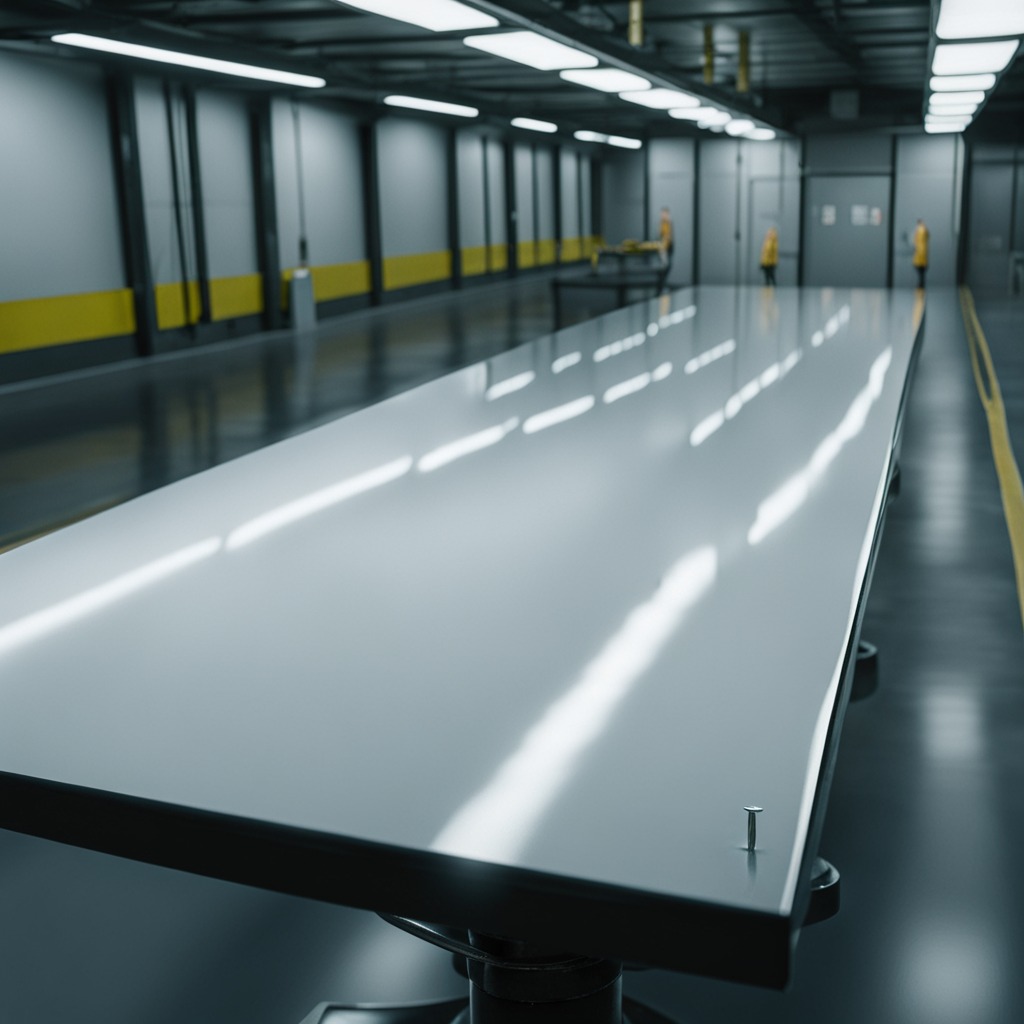
An iron nail is lying on a high-gloss table in a ship maintenance bay industrial lighting.